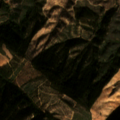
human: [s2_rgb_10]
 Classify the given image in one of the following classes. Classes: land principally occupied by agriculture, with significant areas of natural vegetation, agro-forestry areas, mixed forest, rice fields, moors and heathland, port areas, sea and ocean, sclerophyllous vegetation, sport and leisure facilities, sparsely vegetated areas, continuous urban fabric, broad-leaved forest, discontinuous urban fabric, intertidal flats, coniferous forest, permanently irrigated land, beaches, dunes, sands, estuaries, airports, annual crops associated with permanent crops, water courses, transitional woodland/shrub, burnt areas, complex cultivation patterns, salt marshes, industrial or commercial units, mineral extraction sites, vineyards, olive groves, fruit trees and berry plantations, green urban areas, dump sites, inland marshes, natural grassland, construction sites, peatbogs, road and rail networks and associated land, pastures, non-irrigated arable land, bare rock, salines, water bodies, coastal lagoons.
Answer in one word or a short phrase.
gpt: broad-leaved forest, sclerophyllous vegetation, transitional woodland/shrub